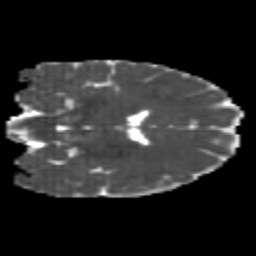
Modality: MD
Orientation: coronal
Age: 21
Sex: female
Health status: healthy
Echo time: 0.074 s